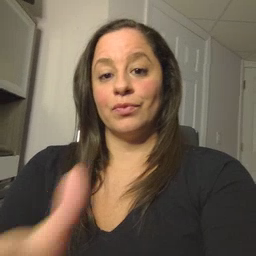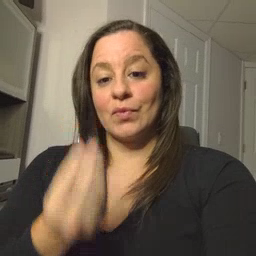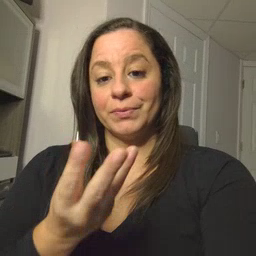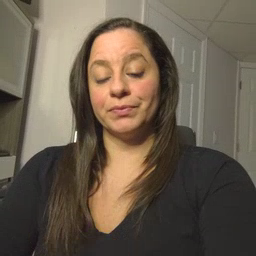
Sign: wet